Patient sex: F
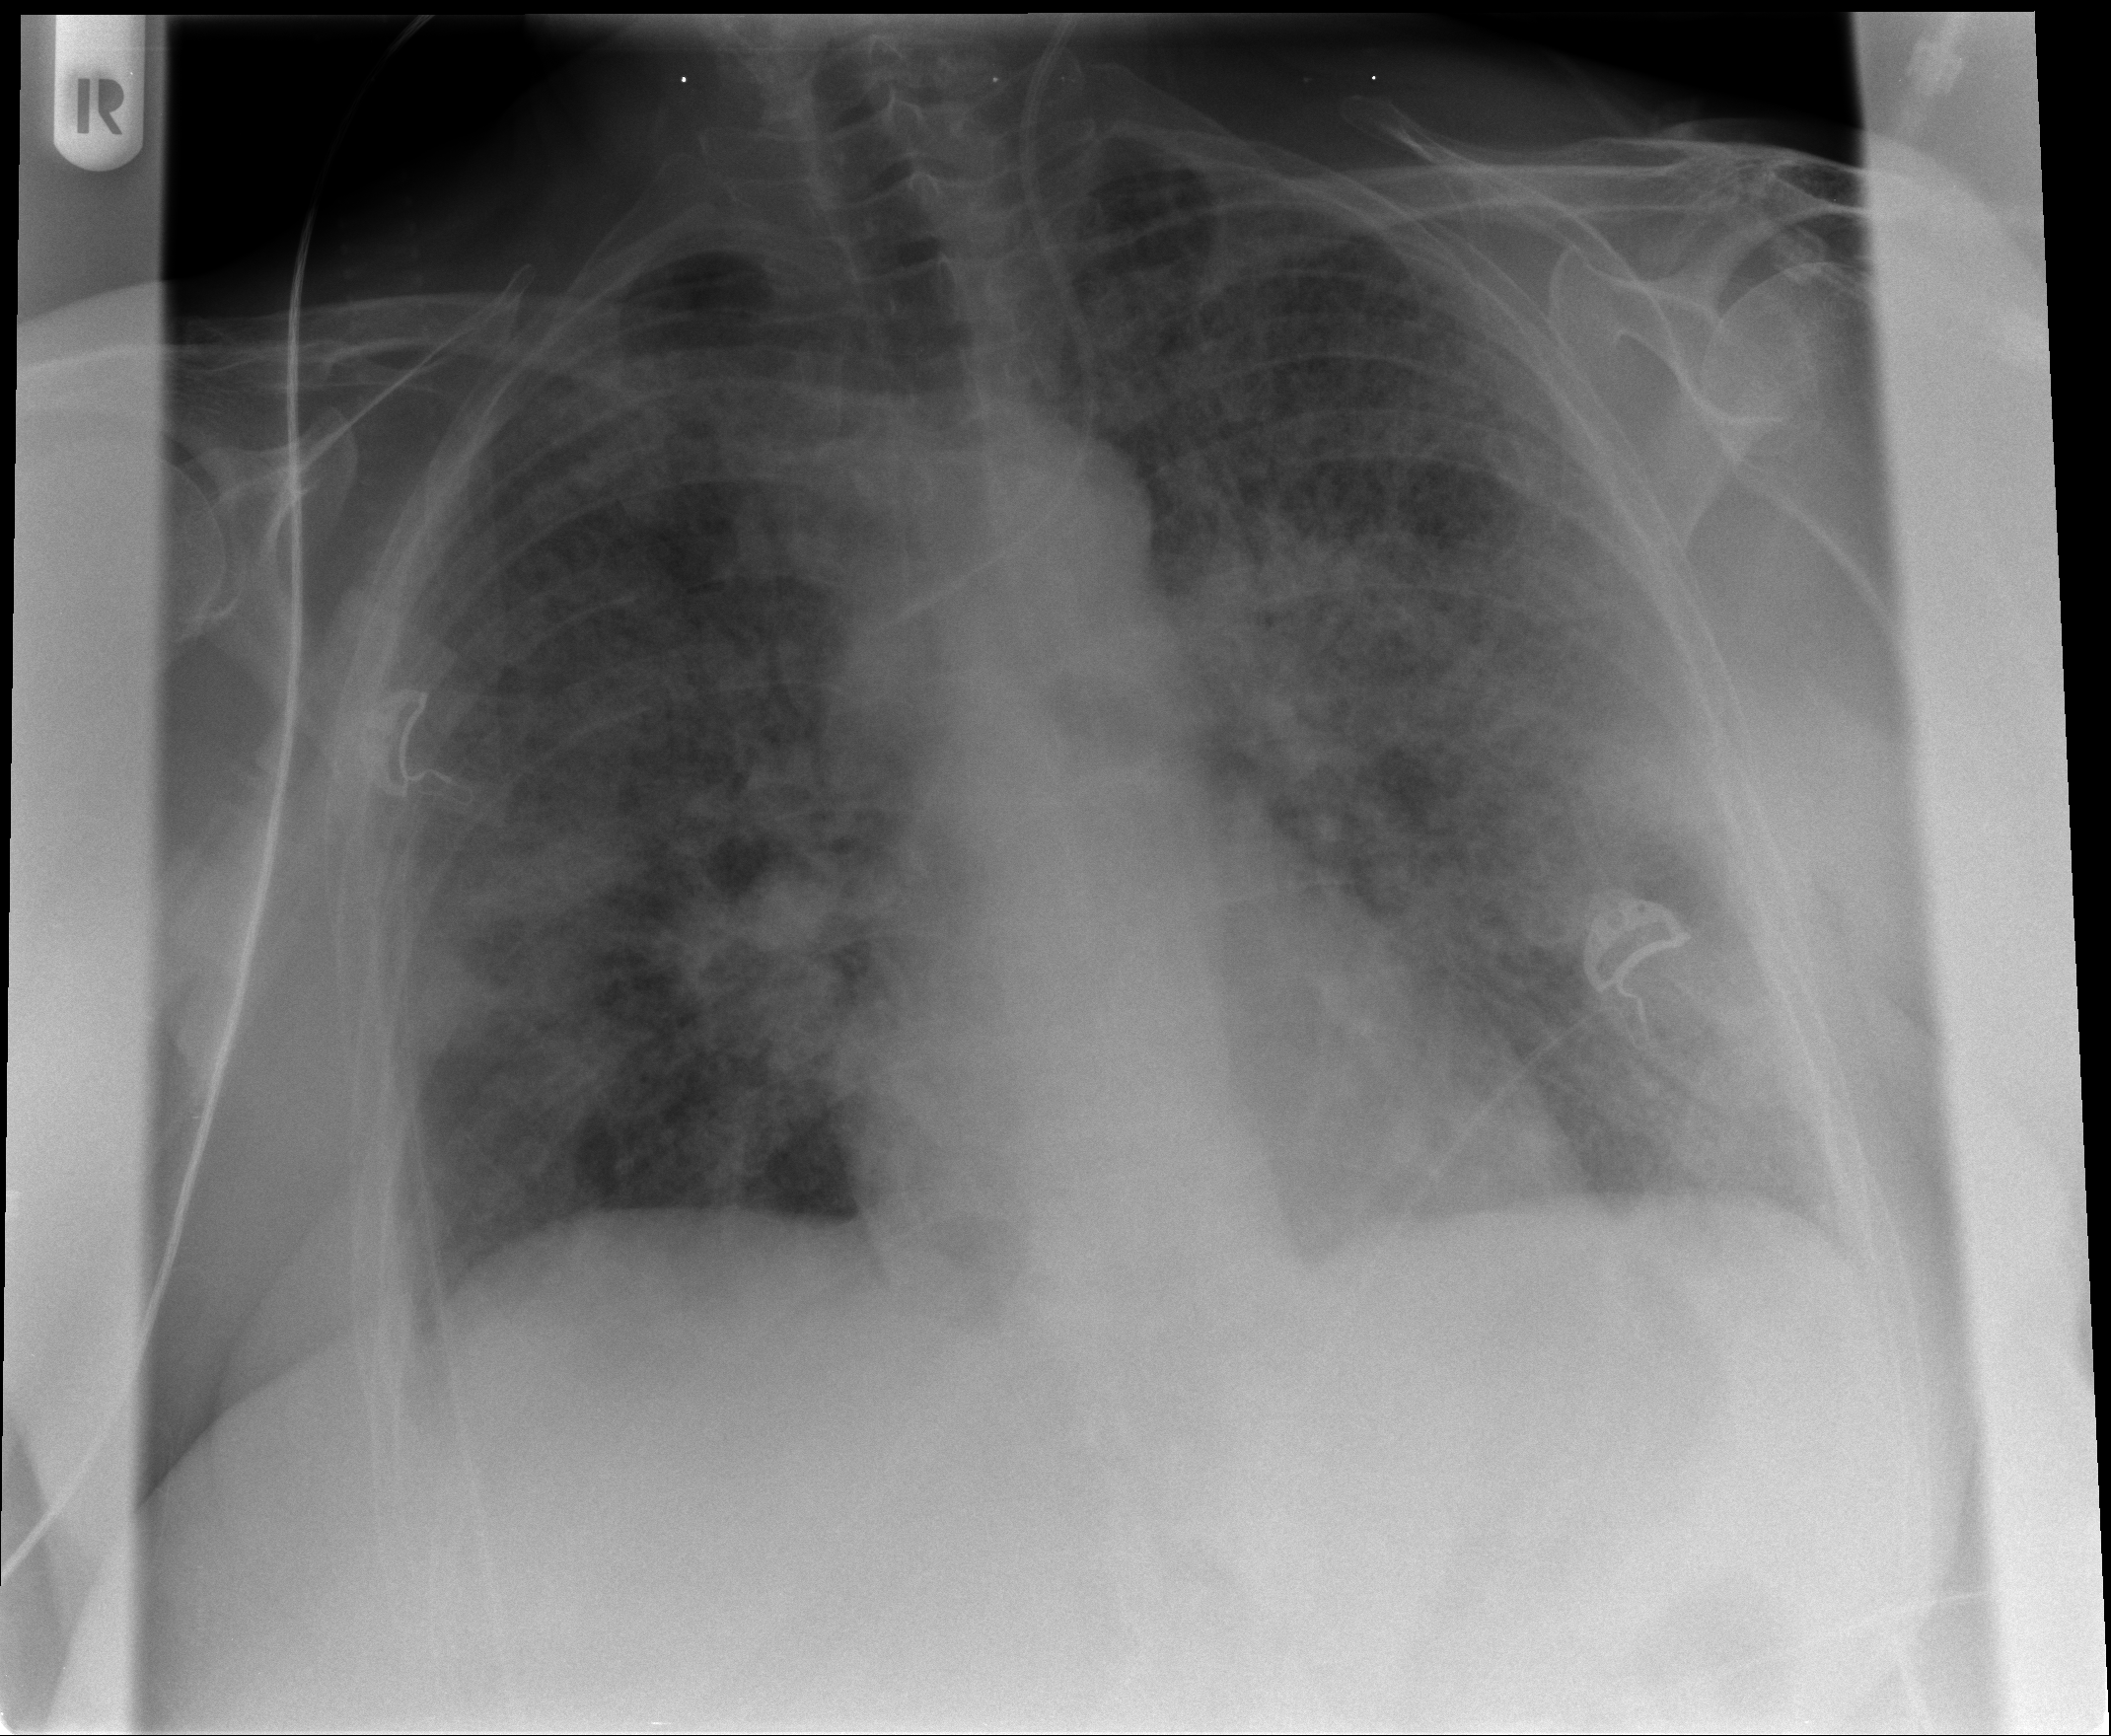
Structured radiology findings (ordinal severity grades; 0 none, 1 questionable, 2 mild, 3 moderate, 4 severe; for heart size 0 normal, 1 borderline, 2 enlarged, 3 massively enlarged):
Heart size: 0
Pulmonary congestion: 2
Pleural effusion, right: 1
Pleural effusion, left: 1
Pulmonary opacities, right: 4
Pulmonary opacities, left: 4
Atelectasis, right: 3
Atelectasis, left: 3